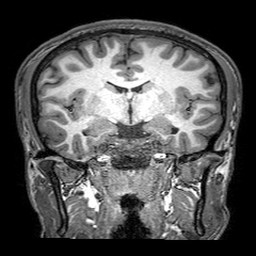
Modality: T1w
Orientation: sagittal
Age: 19
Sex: male
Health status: healthy
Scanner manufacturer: philips
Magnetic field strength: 3 T